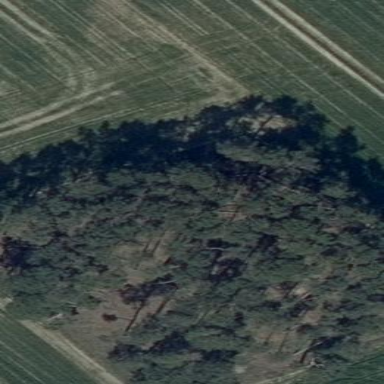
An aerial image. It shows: Deciduous broadleaved forest.